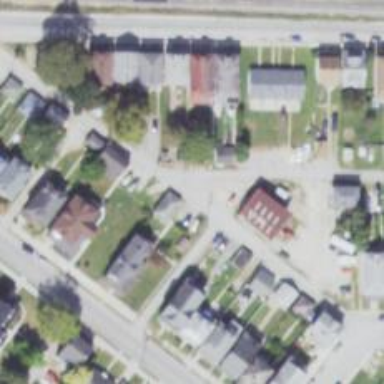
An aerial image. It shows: Alley classified as service road.